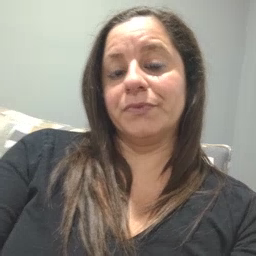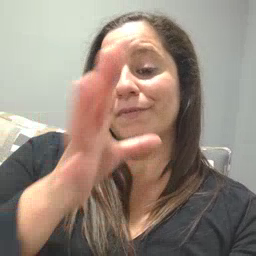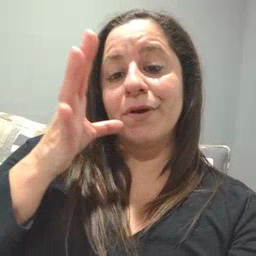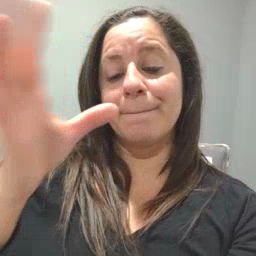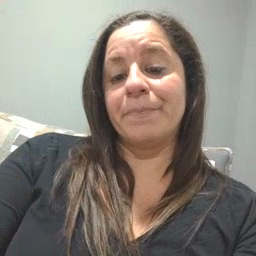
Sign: farm